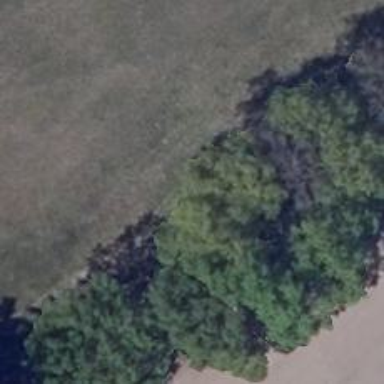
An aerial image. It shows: Row of trees in natural setting.